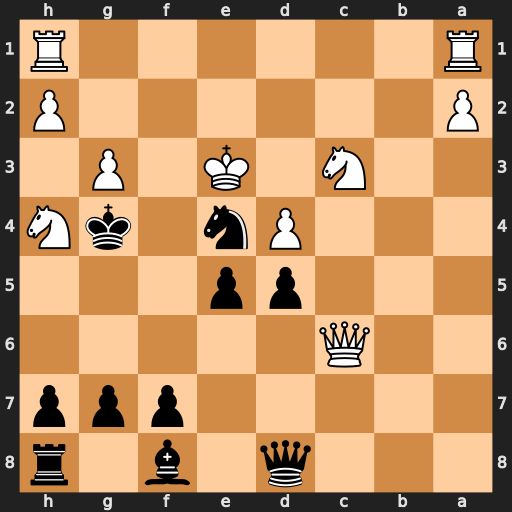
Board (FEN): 3q1b1r/5ppp/2Q5/3pp3/3Pn1kN/2N1K1P1/P6P/R6R
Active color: b
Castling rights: -
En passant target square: -
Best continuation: Qg5+ Ke2 Qd2+ Kf1 Qf2#